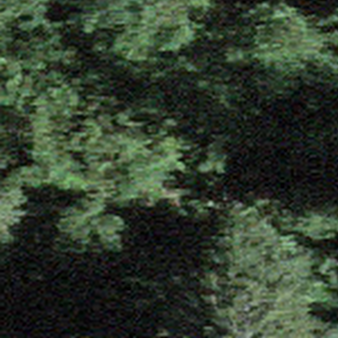
Label: other